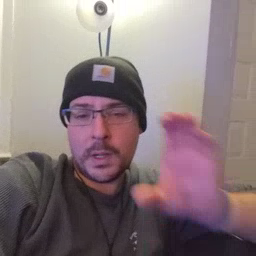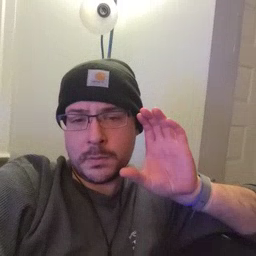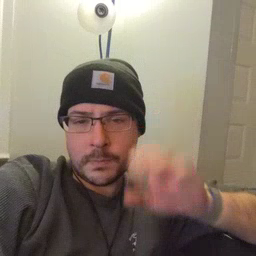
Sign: listen